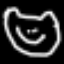
Label: frog